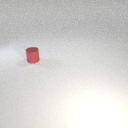
small red metal cylinder